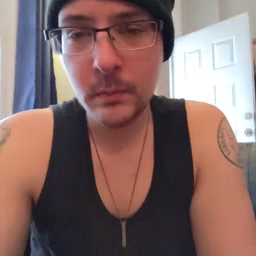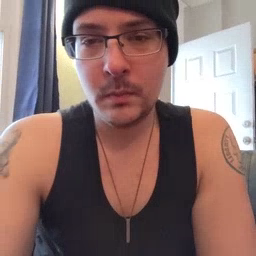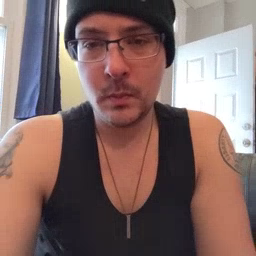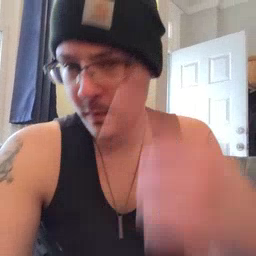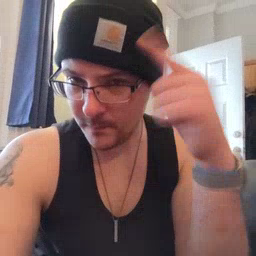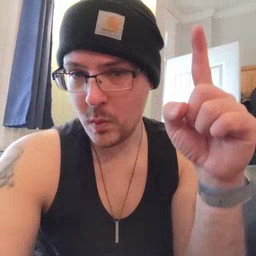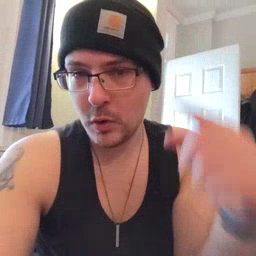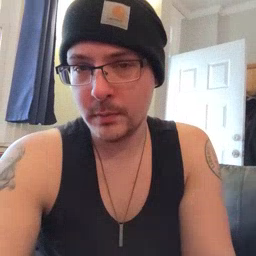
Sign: for